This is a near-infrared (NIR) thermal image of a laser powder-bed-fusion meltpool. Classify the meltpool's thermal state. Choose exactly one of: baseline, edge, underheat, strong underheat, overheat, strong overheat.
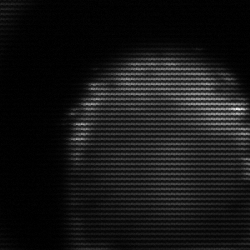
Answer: edge